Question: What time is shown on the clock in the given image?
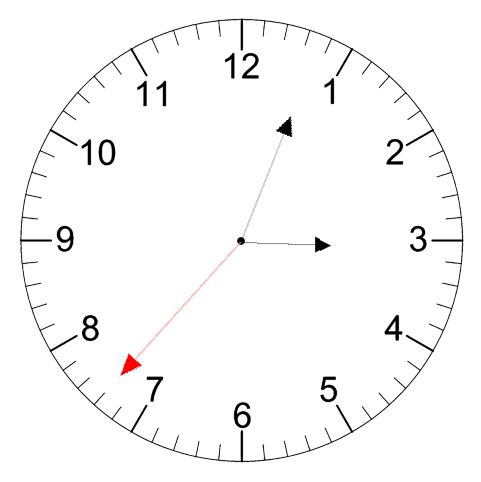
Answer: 03:03:37